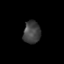
Tissue: prostate
Cell type: T cells
Senescence score: 0.3196
Nuclear area (px): 380
Mean DAPI intensity: 64.937